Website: walmart
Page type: cart
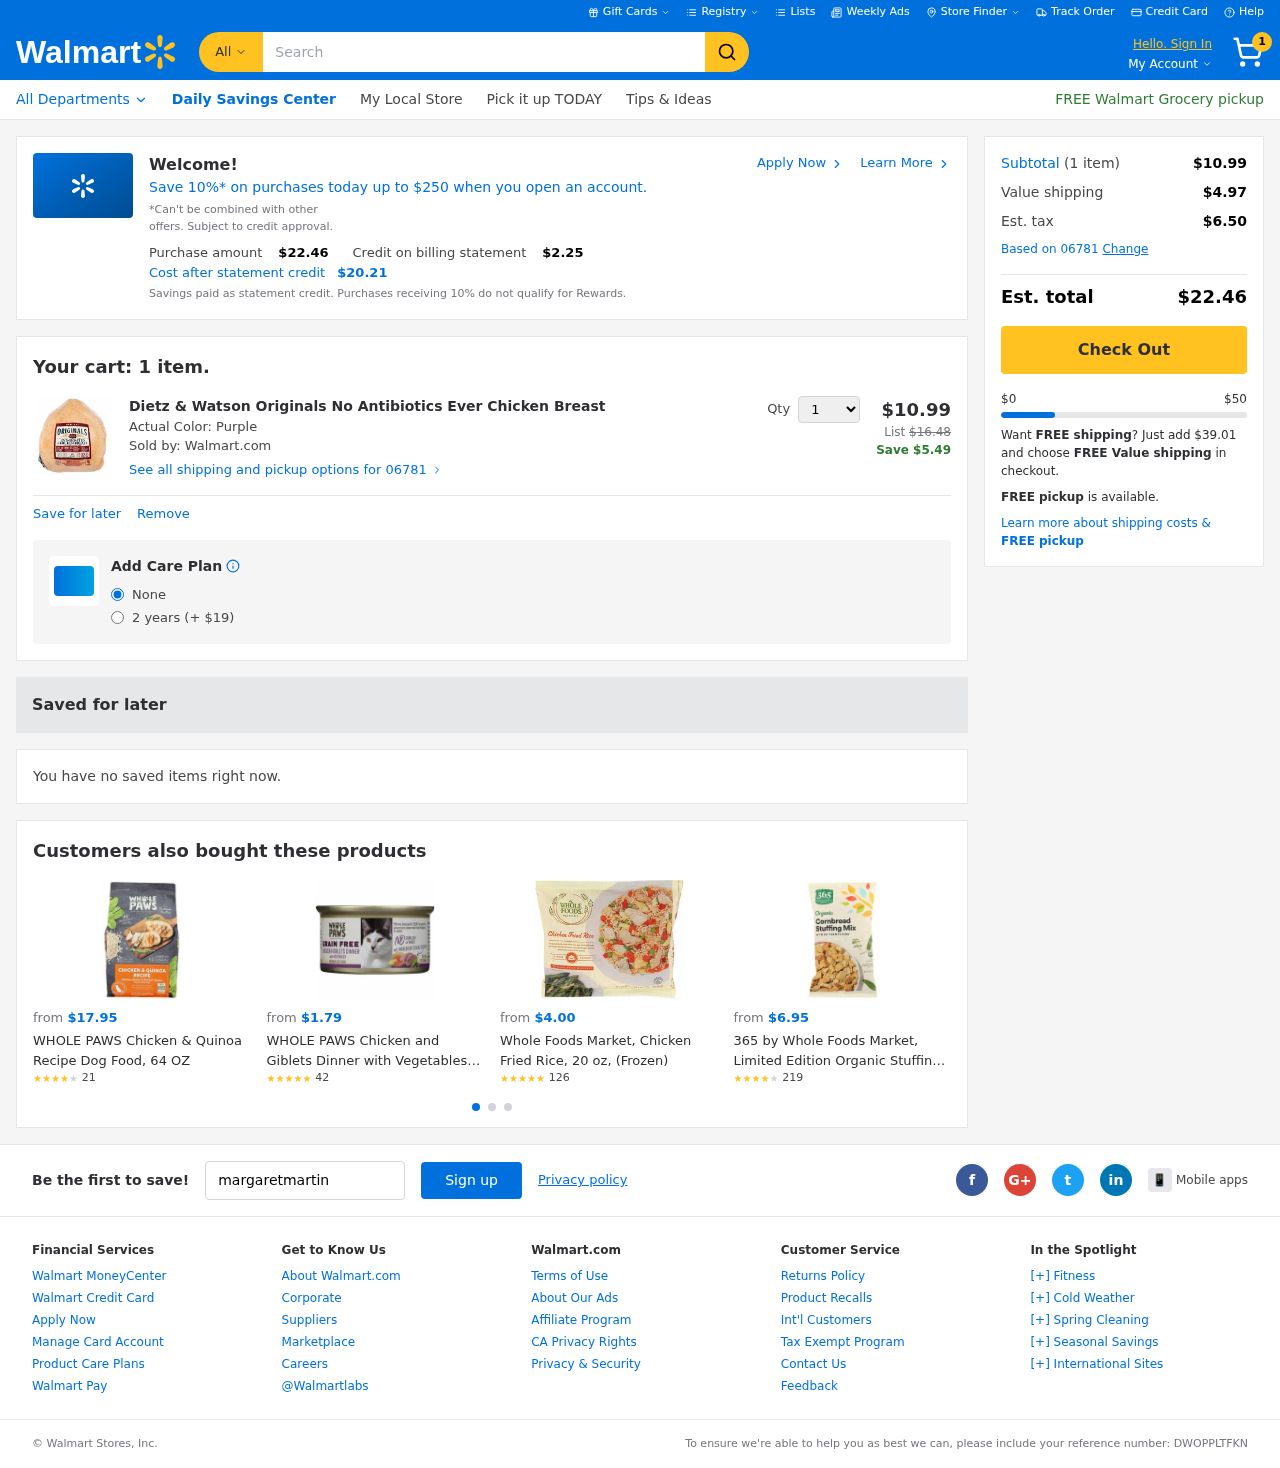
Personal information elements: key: PII_EMAIL
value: margaretmartin@gmail.com
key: PII_POSTCODE
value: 06781
Product elements: key: PRODUCT1_NAME
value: Dietz & Watson Originals No Antibiotics Ever Chicken Breast
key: PRODUCT1_PRICE
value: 10.99
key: PRODUCT1_QUANTITY
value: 1
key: PRODUCT2_NAME
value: WHOLE PAWS Chicken & Quinoa Recipe Dog Food, 64 OZ
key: PRODUCT2_NUM_RATINGS
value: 21
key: PRODUCT2_PRICE
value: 17.95
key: PRODUCT2_RATING
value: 4
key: PRODUCT3_NAME
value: WHOLE PAWS Chicken and Giblets Dinner with Vegetables Cat Food, 3 OZ
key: PRODUCT3_NUM_RATINGS
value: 42
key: PRODUCT3_PRICE
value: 1.79
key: PRODUCT3_RATING
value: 4.6
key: PRODUCT4_NAME
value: Whole Foods Market, Chicken Fried Rice, 20 oz, (Frozen)
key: PRODUCT4_NUM_RATINGS
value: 126
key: PRODUCT4_PRICE
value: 4
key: PRODUCT4_RATING
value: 4.5
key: PRODUCT5_NAME
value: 365 by Whole Foods Market, Limited Edition Organic Stuffing Mix, Cornbread with Chicken Flavor, 8 Ou
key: PRODUCT5_NUM_RATINGS
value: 219
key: PRODUCT5_PRICE
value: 6.95
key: PRODUCT5_RATING
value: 3.5
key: PRODUCT1_ORIGINAL_PRICE
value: $16.48
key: PRODUCT1_SAVINGS
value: Save $5.49
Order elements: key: ORDER_NUM_ITEMS
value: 1
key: ORDER_TOTAL
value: $22.46
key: PROMO_TOTAL_AFTER_CREDIT
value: $20.21
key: ORDER_SUBTOTAL
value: $10.99
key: ORDER_SHIPPING_COST
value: $4.97
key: ORDER_TAX
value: $6.50
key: FREE_SHIPPING_REMAINING
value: $39.01
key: ORDER_REFERENCE_NUMBER
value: DWOPPLTFKN
Search elements: key: HEADER_SEARCH
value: Search
Other elements: key: PROMO_CREDIT
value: $2.25